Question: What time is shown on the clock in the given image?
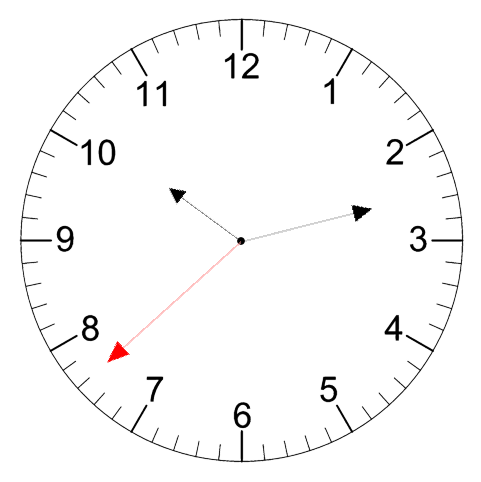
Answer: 10:12:38